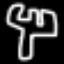
Label: fork